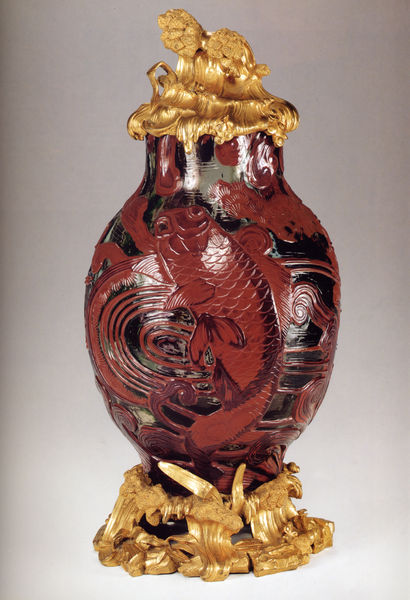
Titel: Deckelvase mit Sockel
Künstler: Eugène Rousseau
Institution: Sammlung Gerda Koepff
Schlagwörter: blätter, fuß, meer, wasser, see, braun, frau, glas, grau, schwarz, rot, tier, tiere, ornament, sockel, hals, gold, rund, schuppen, keramik, krug, vase, schwanz, schweif, relief, japan, welle, wellen, formen, linien, glanz, ornamente, verzierung, glänzend, lack, bauch, bemalt, foto, deckel, gefäß, porzellan, asien, chinesisch, china, fisch, karpfen, koi, fabel, wesen, putten, guss, kunsthandwerk, objekt, szenen, mythen, drache, aufbewahrung, bauchig, flossen, töpfern, chinoiserie, gefä, genarbt, kreamik, mythisch, pphantasie, rotstil